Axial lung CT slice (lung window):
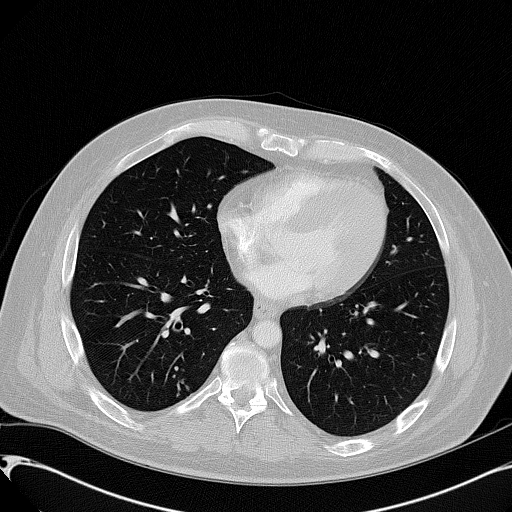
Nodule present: no